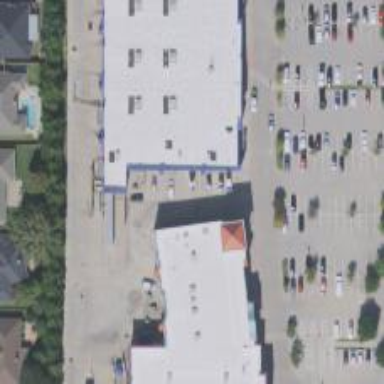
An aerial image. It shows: Retail building.